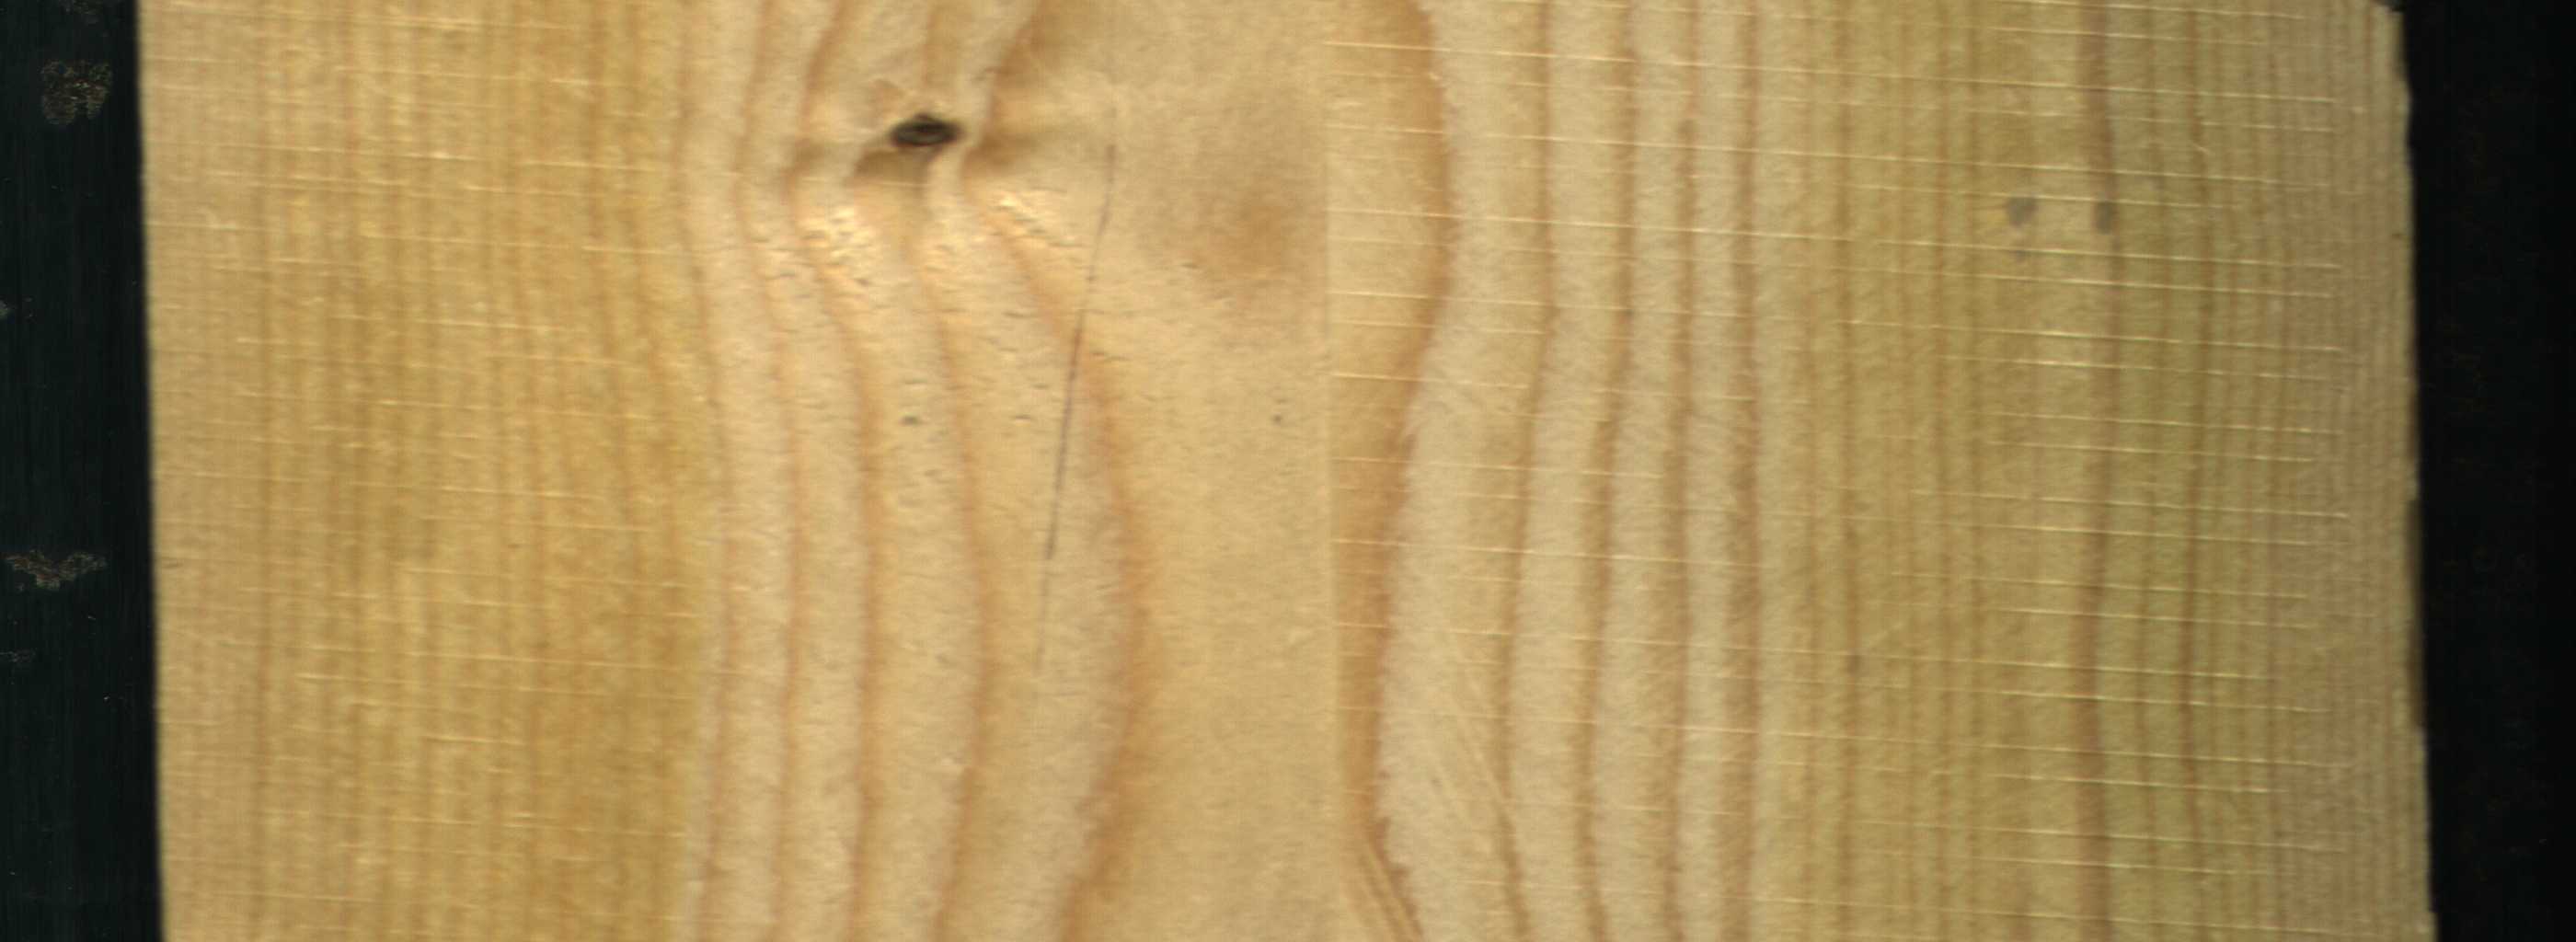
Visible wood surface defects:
Dead_Knot